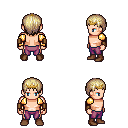
a pixel art fantasy rpg character, male body template, human, light skin, gold arm armor, magenta pants, white blonde plain hairstyle, gold tiara, leather bracers, brown shoes, four views (front, back, left, right), 2x2 character sprite sheet, small pixel art, hard edges, no anti-aliasing